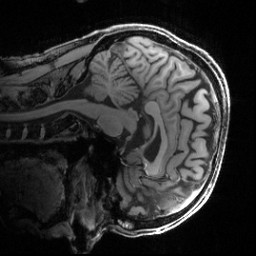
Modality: T1w
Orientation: sagittal
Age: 33
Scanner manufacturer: siemens
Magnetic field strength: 3 T
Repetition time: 2.5 s
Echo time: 0.00444 s